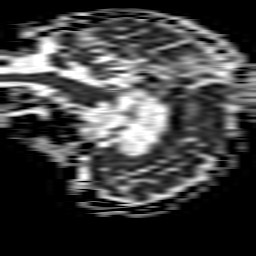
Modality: ADC
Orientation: sagittal
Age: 87
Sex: female
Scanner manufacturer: philips
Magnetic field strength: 1.5 T
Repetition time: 3.689 s
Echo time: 0.09411 s